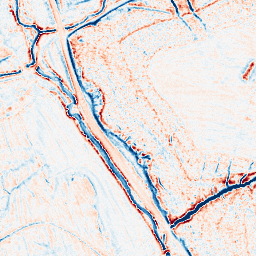
Category: edge_preserving
Decomposition family: anisotropic_diffusion
Decomposition parameters: iterations: 20
kappa: 30
gamma: 0.1
Upsampling method: sinc_hamming
Upsampling parameters: scale: 4
kernel_size: 8
Upsampling scale: 4